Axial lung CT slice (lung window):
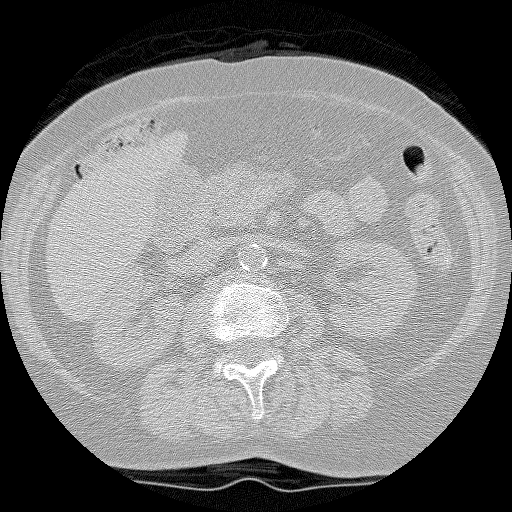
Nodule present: no